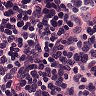
Metastatic tissue present: no